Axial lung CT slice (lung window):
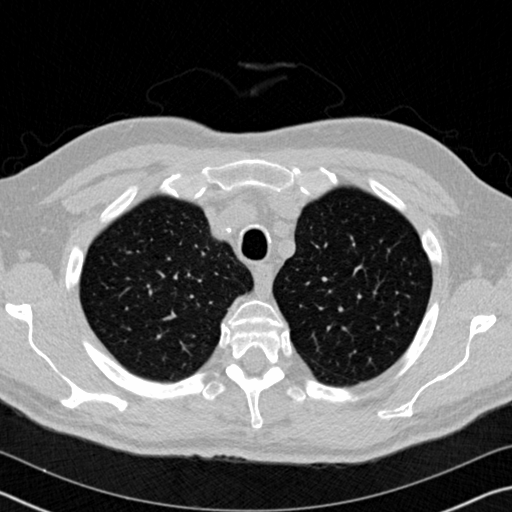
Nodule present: no